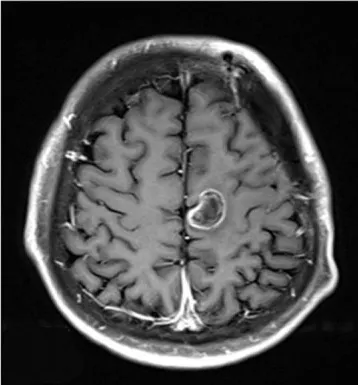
MRI images of the patient on 3rd March.
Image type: radiology (mri)